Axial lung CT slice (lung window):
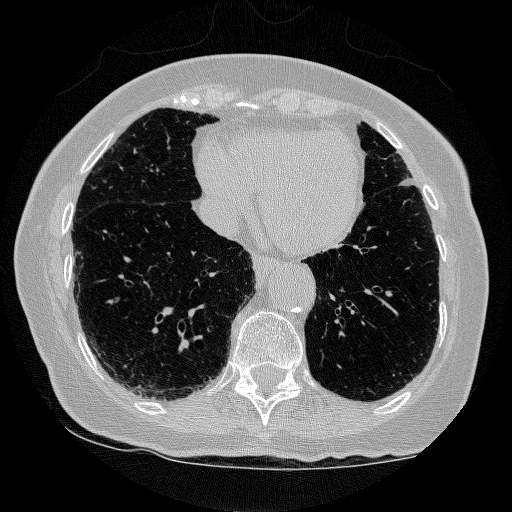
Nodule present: no